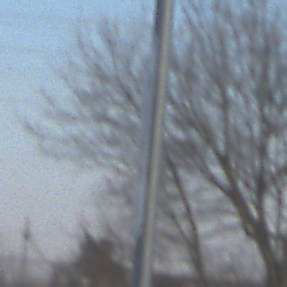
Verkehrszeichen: EndeZone20
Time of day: SunriseSunset
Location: Outdoor (Suburban)
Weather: PartlyCloudy
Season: Winter
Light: Natural